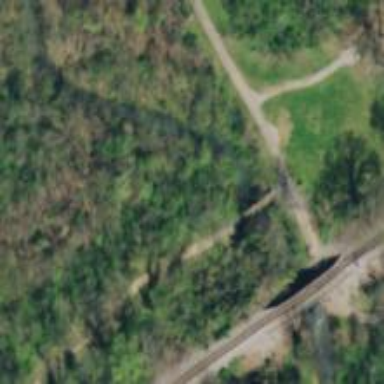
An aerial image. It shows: Cycleway bridge with asphalt surface.